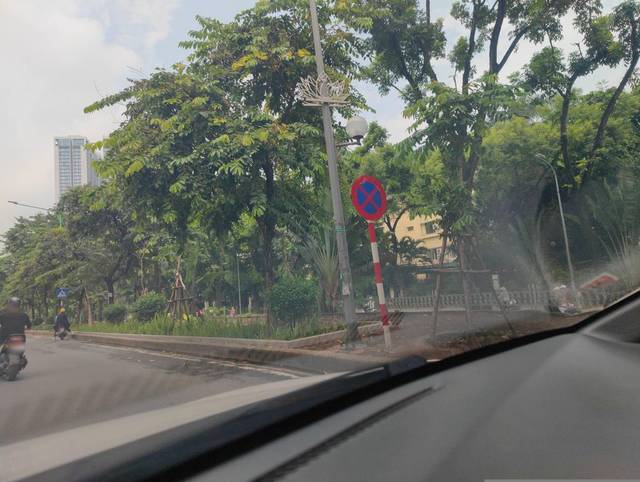
Region: Vietnam
Coordinates: 21.031, 105.82